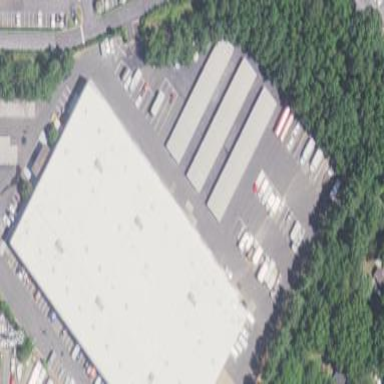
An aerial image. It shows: Warehouse building.